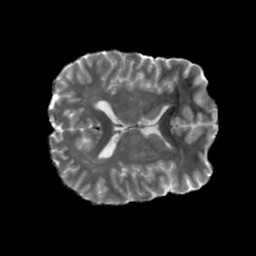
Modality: MD
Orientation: axial
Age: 27
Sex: male
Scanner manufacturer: siemens
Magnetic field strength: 6.98 T
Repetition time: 7.08 s
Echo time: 0.0756 s